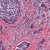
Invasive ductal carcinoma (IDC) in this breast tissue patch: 1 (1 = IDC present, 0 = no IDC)